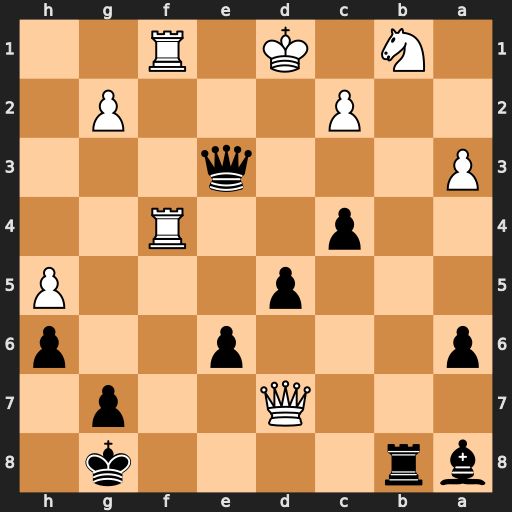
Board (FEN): br4k1/3Q2p1/p3p2p/3p3P/2p2R2/P3q3/2P3P1/1N1K1R2
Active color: b
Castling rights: -
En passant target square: -
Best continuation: Rxb1#